Interaction volume radius: 5 \u00c5
Interaction volume height: 10 \u00c5
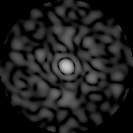
Disorder parameter: 0.7828